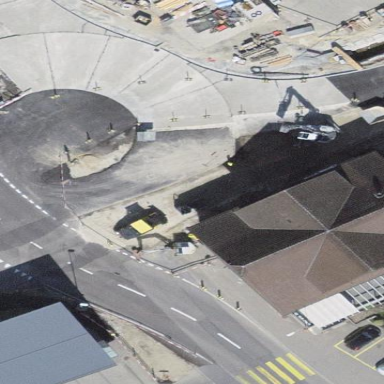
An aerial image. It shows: Roundabout on primary highway.